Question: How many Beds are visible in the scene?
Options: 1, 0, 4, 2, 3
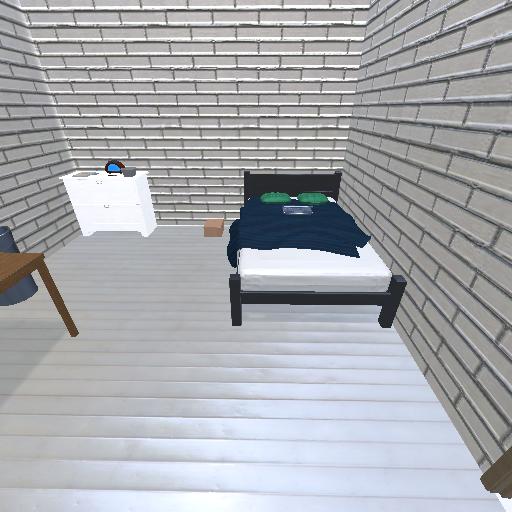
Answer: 1